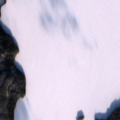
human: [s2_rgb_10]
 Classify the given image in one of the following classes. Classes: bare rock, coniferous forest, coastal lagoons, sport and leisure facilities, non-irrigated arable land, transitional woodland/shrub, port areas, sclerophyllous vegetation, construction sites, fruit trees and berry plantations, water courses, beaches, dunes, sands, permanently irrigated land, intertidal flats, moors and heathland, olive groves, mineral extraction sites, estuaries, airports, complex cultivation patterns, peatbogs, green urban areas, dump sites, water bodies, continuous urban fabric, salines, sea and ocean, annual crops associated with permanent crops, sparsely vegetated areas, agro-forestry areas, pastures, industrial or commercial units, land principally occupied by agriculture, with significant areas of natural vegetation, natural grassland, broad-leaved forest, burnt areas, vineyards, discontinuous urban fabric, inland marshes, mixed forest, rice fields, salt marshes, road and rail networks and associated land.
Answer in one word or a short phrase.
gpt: coniferous forest, water bodies